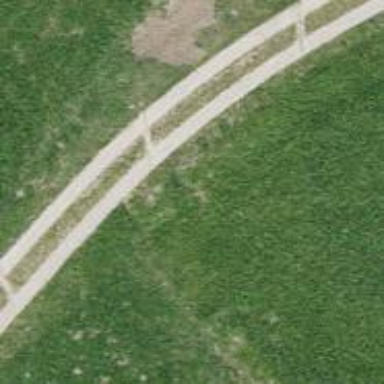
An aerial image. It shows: Well-maintained track road of grade 1.